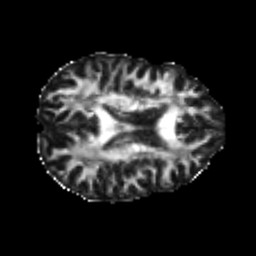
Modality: FA
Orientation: axial
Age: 23
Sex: female
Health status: healthy
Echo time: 0.074 s